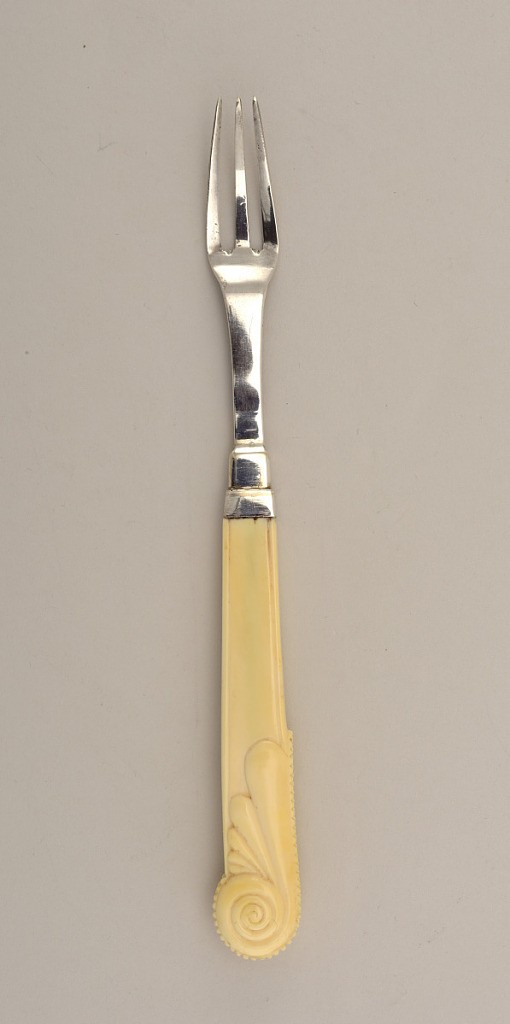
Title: Traveling Fork with Ivory Handle
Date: ca. 1798–1809
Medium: ivory, silver
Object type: fork
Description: Silver fork has three curved tines, curved shoulders and flat tapering neck with diamond-shaped decoration at back of join. Plain rectangular ferrule. Pistol-shaped handle of carved ivory with beaded cresting on the top of the handle and halfway on one side. End of handle carved on the front and back with snail-shell and drop-shaped ornaments.